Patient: sex M, age 76
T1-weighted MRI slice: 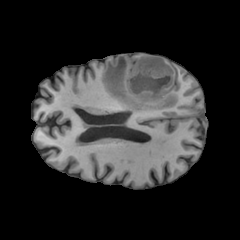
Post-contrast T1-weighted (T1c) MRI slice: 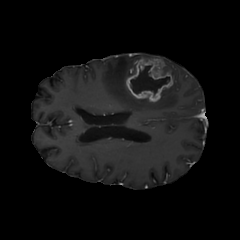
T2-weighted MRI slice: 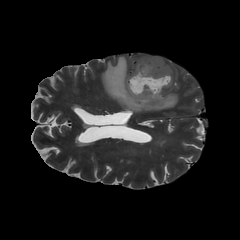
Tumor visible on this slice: yes
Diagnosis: Glioblastoma, IDH-wildtype
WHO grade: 4